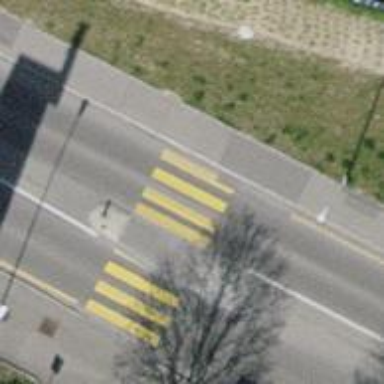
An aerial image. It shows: Uncontrolled road crossing with pedestrian island.